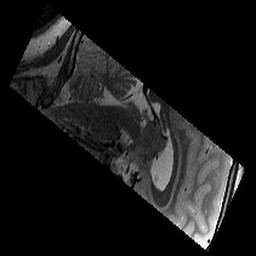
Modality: T2w
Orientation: sagittal
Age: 12
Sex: female
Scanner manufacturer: siemens
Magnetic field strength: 3 T
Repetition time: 9.23 s
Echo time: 0.067 s